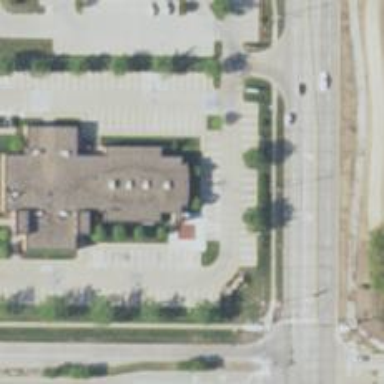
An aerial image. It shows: Healthcare clinic.